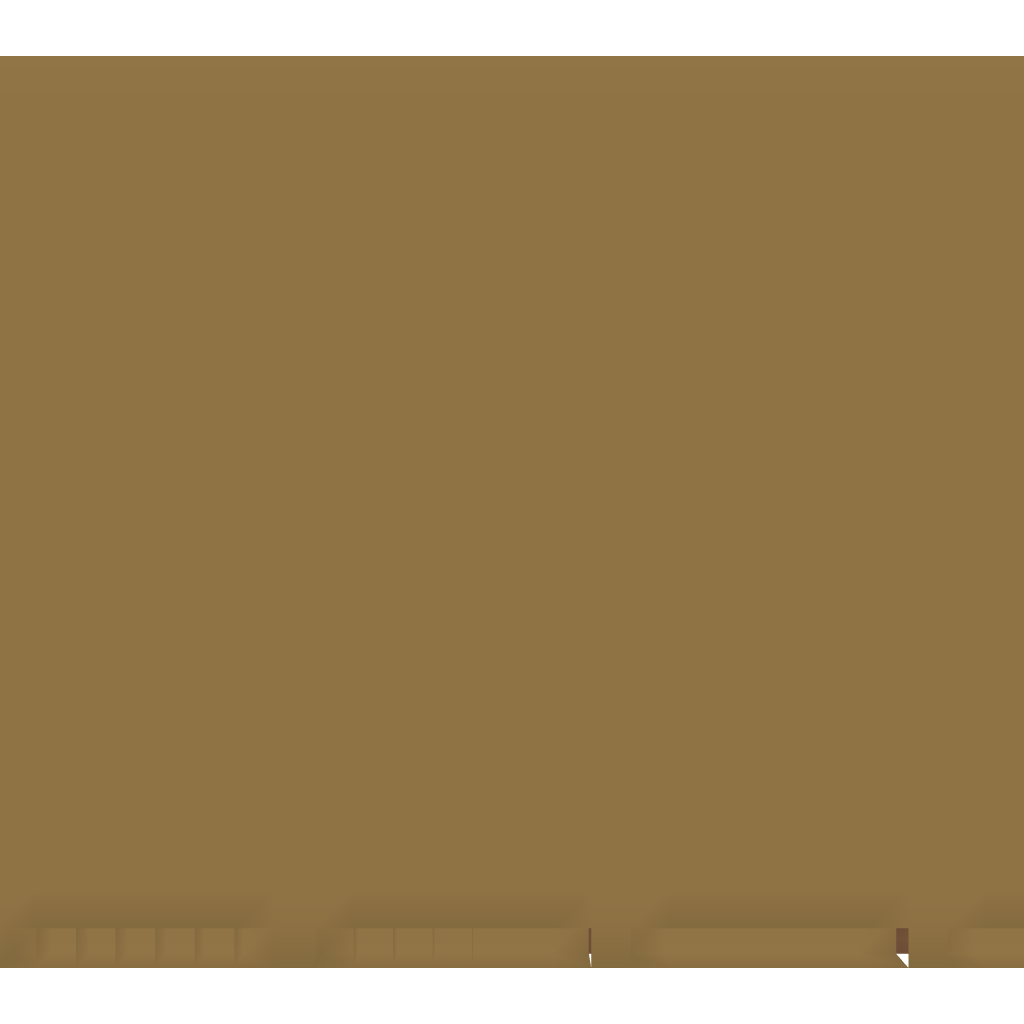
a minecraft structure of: waterpark